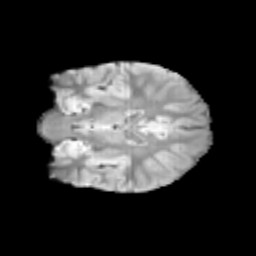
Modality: T2w
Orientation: coronal
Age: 9
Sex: male
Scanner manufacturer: siemens
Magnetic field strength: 3 T
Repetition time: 3.8 s
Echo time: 0.07 s